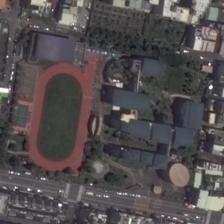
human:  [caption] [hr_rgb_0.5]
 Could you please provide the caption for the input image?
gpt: a playground is surrounded by some green trees and many buildings .

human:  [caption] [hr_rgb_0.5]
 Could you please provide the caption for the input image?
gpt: many buildings and some green trees are around a playground .

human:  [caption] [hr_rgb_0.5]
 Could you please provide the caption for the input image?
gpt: a playground and many buildings are in one side of a road .

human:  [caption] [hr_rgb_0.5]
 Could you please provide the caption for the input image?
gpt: the playground is situated in an area with scattered houses .

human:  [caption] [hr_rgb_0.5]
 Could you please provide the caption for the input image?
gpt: a playground and many buildings are in one side of a road .